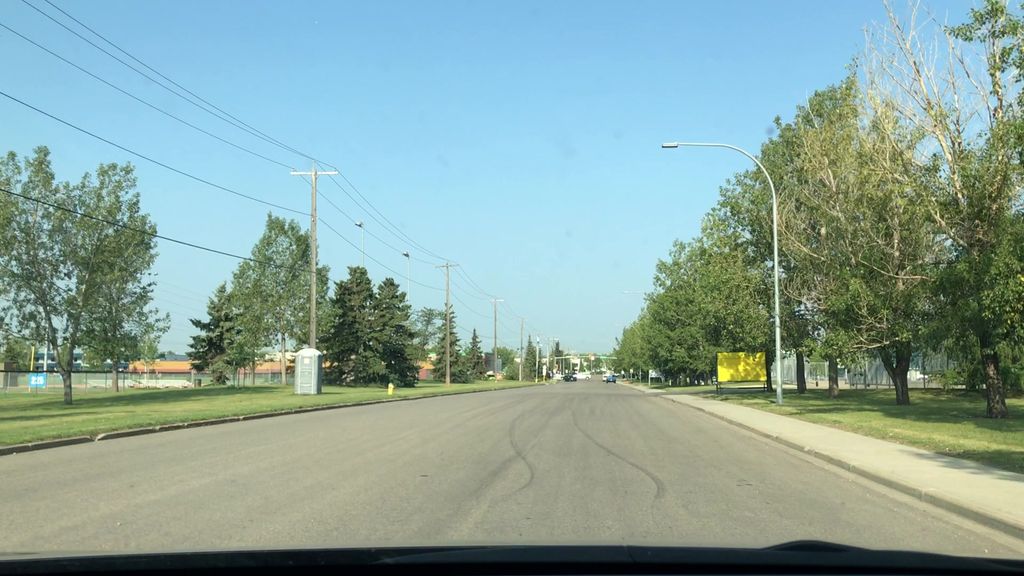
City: edmonton